Question: I have tooptips show up when hovering over a link. These tooltips show filtering options for column headers. A tooltip contains text, a drop down list or a text box. In Firefox and Chrome the CSS works fine, however in IE7+ there are problems.
1. The tooltip appears over top all other objects on the page (as it's supposed to) except the original anchor link and image that you hover over. These get rendered over top the tooltip and it's contents.
2. The tooltip, when containing a dropdown list, disappears when the mouse cursor opens the drop down list and moves onto the DDL's listing box. I'm assuming that when the cursor moves over the list, it no longer is hovering over the tooltip, and it closes. IE has problems with telling the tooltip that when hovering over the DDL's list, that its actually hovering over the tooltip itself.
My CSS is very straight forward:
'''
ul li a:hover { background: #88f; border-style: none; }
.tooltip{
z-index:25;
border: none;
color: inherit;
}
.tooltip:hover { z-index:25; position:relative;}
.tooltip span.tooltip_actual { display: none; }
.tooltip:hover span.tooltip_actual {
display:block;
position:absolute;
top:-1em; left: -42em; width: 40em;
border:1px solid #000;
background-color: #fff; color:#000;
text-align: left; padding: 1em;
}
'''
Has anyone run into this issue before and is there a work around?
EDIT: this is the tooltip bug:
EDIT #2: Here is an example of my code: <URL>
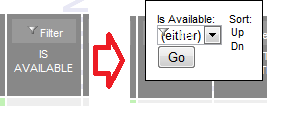
Answer: has known bugs with 'z-index'.
If you can provide a test case, I can probably give you a better answer.
Otherwise, all I can do is point you to these resources:
- <URL>
> however in there are problems.
These problems should not exist in IE8/9. Is your page not using IE8/9 Standards Mode?
If your page is using Compatibility Mode (which emulates IE7) or Quirks Mode, that would explain why versions newer than 7 are also exhibiting the problem.